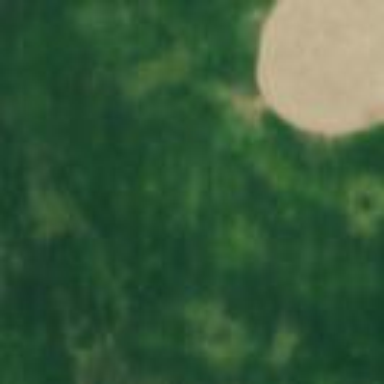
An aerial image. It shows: Baseball pitch for leisure and sports activities.